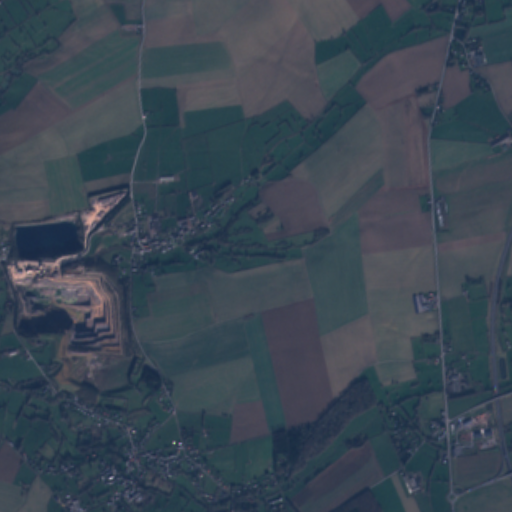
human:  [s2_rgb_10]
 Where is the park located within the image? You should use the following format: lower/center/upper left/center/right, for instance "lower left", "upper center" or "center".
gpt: The park is located in the lower left of the image.
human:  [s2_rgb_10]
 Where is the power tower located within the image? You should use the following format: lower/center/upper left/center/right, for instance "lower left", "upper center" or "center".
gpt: The power tower is located in the upper of the image.
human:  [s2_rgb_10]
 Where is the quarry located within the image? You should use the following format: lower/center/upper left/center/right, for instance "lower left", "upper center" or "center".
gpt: The quarry is located in the lower left of the image.
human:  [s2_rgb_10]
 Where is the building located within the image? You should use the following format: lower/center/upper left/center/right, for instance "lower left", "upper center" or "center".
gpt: There is no building in the image.